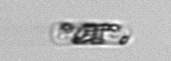
Label: Dactyliosolen_fragilissimus